Field crop: maize
Growth stage: 2
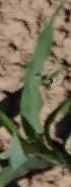
Species: maize